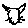
Label: cat